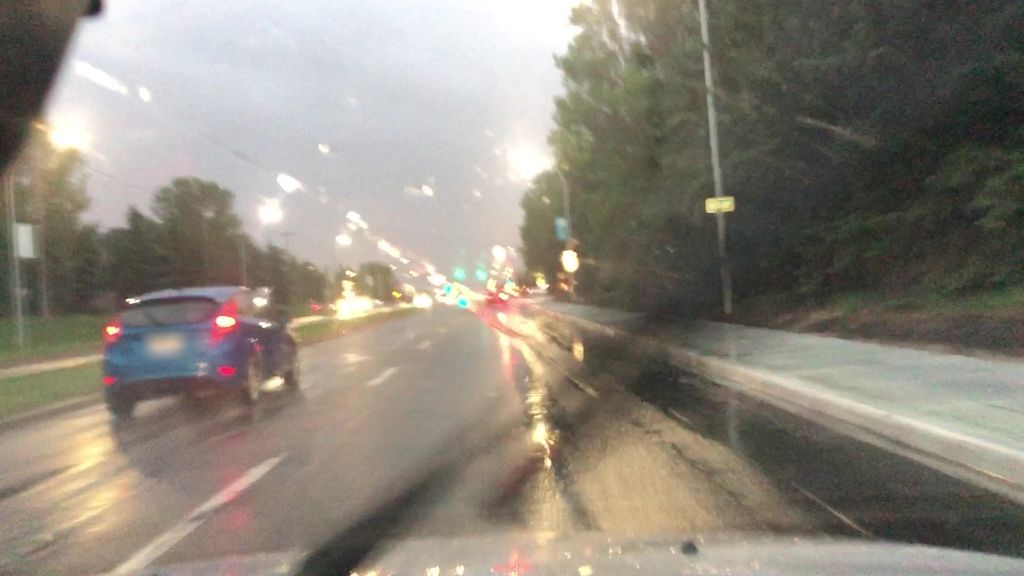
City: edmonton